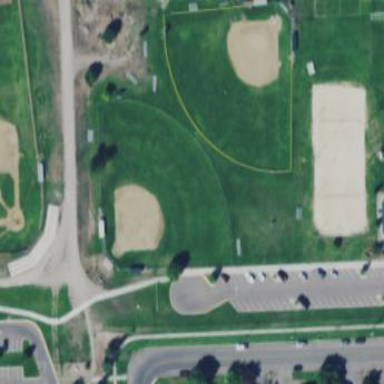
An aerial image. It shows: Baseball pitch for leisure land activities.